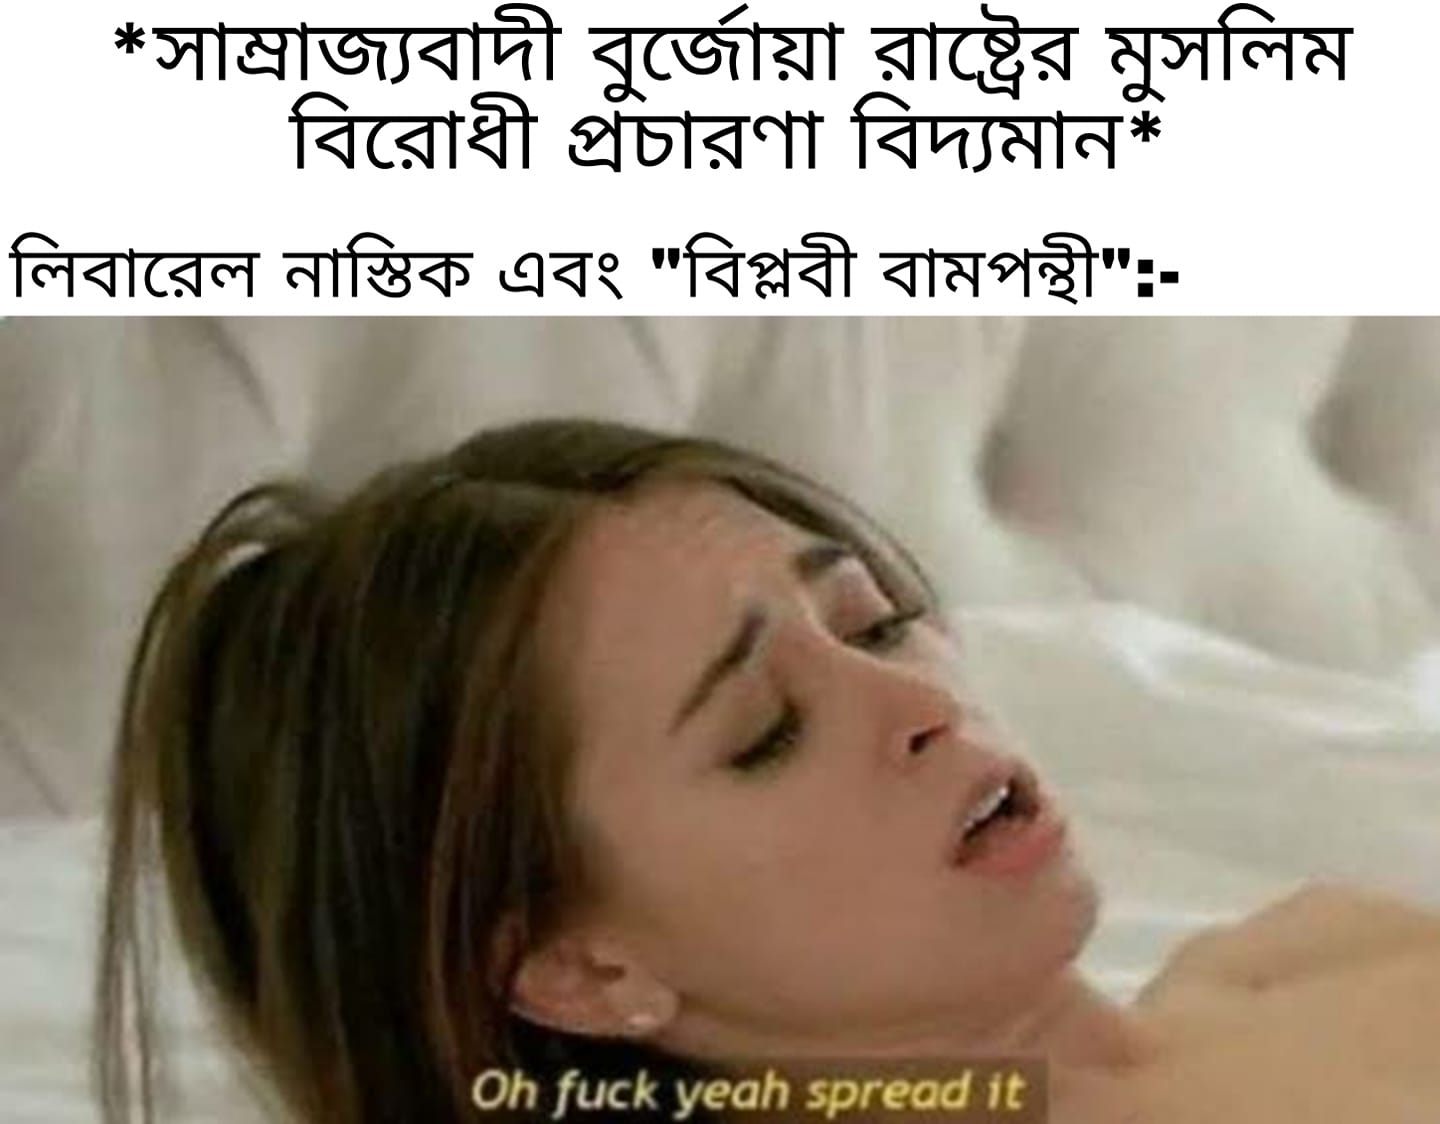
Text: *সাম্রাজ্যবাদী বুর্জোয়া রাষ্ট্রের মুসলিম বিরোধী প্রচারণা বিদ্যমান* লিবারেল নাস্তিক এবং "বিপ্লবী বামপন্থী":
Label: Hate
Hate category: Political
Targeted group: Organization